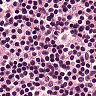
Metastatic tissue present: no